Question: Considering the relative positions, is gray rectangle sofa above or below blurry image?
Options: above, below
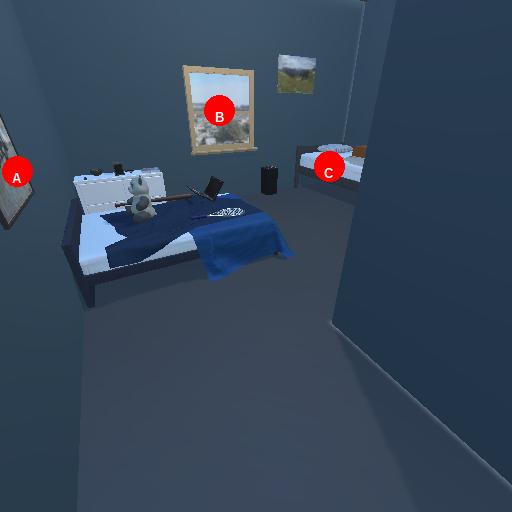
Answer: above